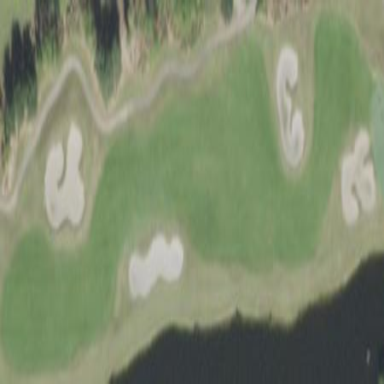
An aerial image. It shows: Golf fairway surrounded by grass.